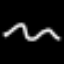
Label: squiggle